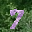
Label: 7